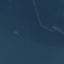
Label: SeaLake